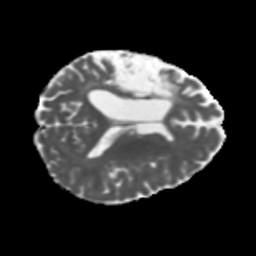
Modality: MD
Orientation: axial
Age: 56
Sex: female
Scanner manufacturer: siemens
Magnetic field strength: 3 T
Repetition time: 5.47 s
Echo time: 0.0854 s